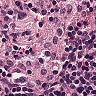
Metastatic tissue present: no